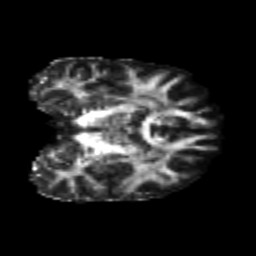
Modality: FA
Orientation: coronal
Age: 25
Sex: female
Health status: healthy
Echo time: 0.074 s